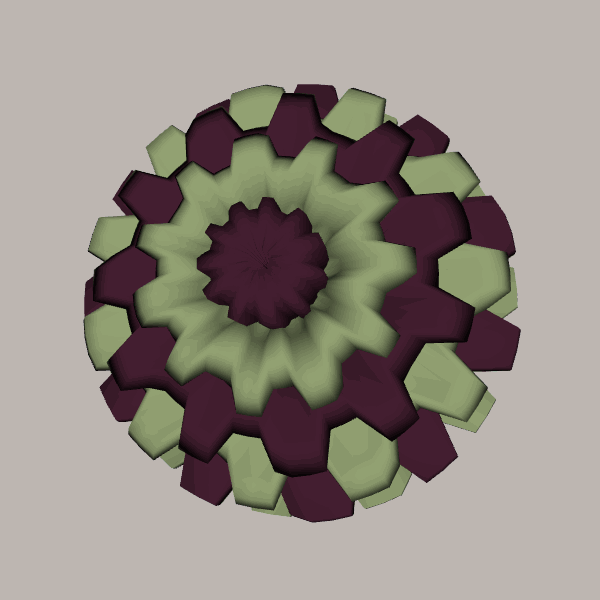
Background: light